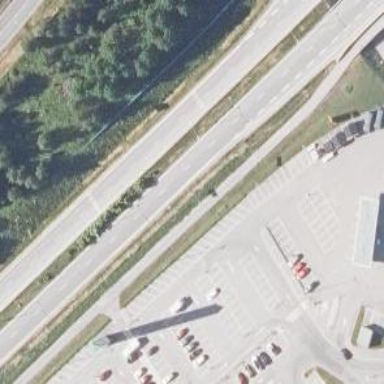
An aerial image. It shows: Asphalt trunk highway.